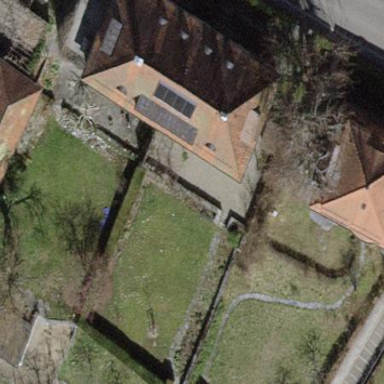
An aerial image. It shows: Semi-detached house.